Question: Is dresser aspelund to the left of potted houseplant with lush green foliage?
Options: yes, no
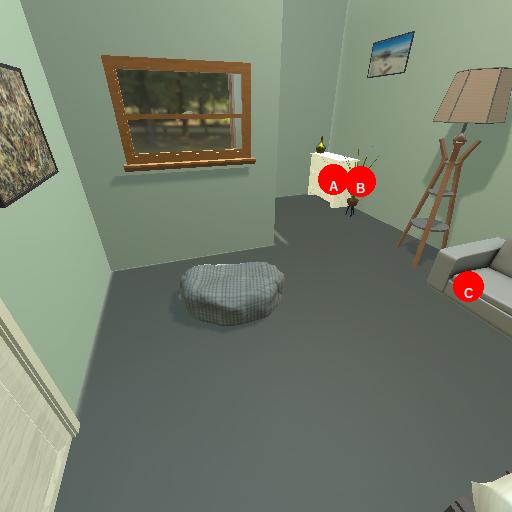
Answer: yes